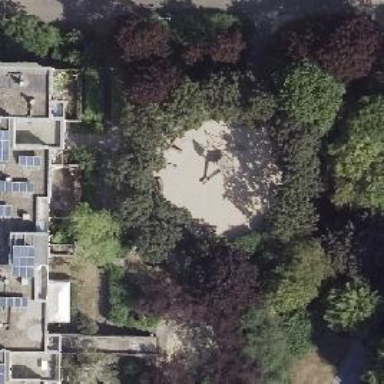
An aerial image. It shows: Playground with various play structures.